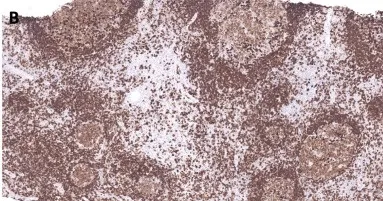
Representative images of the axillary lymph node biopsy histological examination. (B) Lymph node showing reactive follicular hyperplasia and mature plasma cells. CD79a staining.
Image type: pathology (immunostaining)